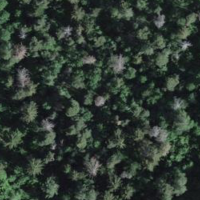
EUNIS habitat code: 43
Species observed at this site:
Motacilla cinerea
Lophophanes cristatus
Parus major
Garrulus glandarius
Columba livia
Fringilla coelebs
Corvus corax